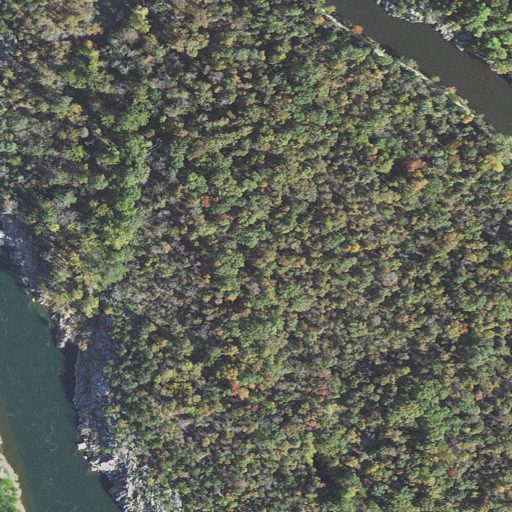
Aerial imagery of island in Maryland named Bear Island containing deciduous forest, open water, grassland, and shrub